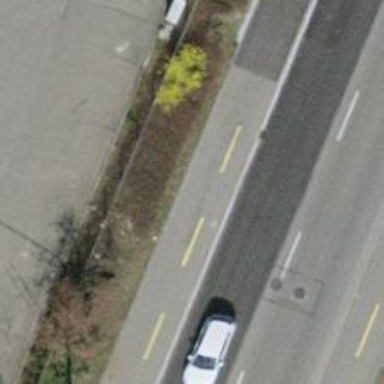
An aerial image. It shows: Asphalt path with sidewalk. The cycleway and footway surfaces are also asphalt.